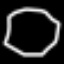
Label: octagon